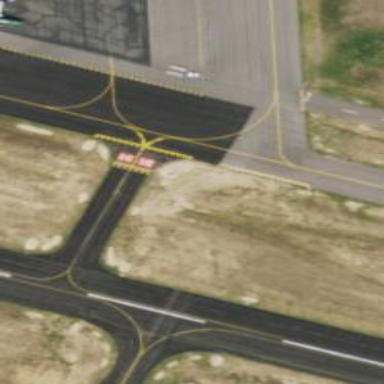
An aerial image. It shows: Image of taxiway at airport.